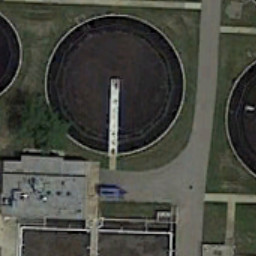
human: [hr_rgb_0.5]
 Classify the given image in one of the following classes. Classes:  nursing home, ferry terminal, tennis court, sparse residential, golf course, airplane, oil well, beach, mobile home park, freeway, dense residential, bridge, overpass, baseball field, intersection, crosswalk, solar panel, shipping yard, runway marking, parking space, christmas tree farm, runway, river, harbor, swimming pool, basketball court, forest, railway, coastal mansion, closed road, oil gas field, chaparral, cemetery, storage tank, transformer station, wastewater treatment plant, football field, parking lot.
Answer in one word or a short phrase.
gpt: wastewater treatment plant